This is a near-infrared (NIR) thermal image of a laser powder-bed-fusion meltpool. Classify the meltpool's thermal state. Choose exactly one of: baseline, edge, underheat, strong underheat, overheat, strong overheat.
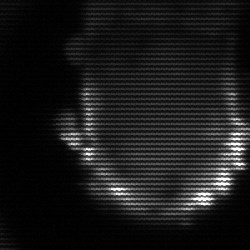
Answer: baseline